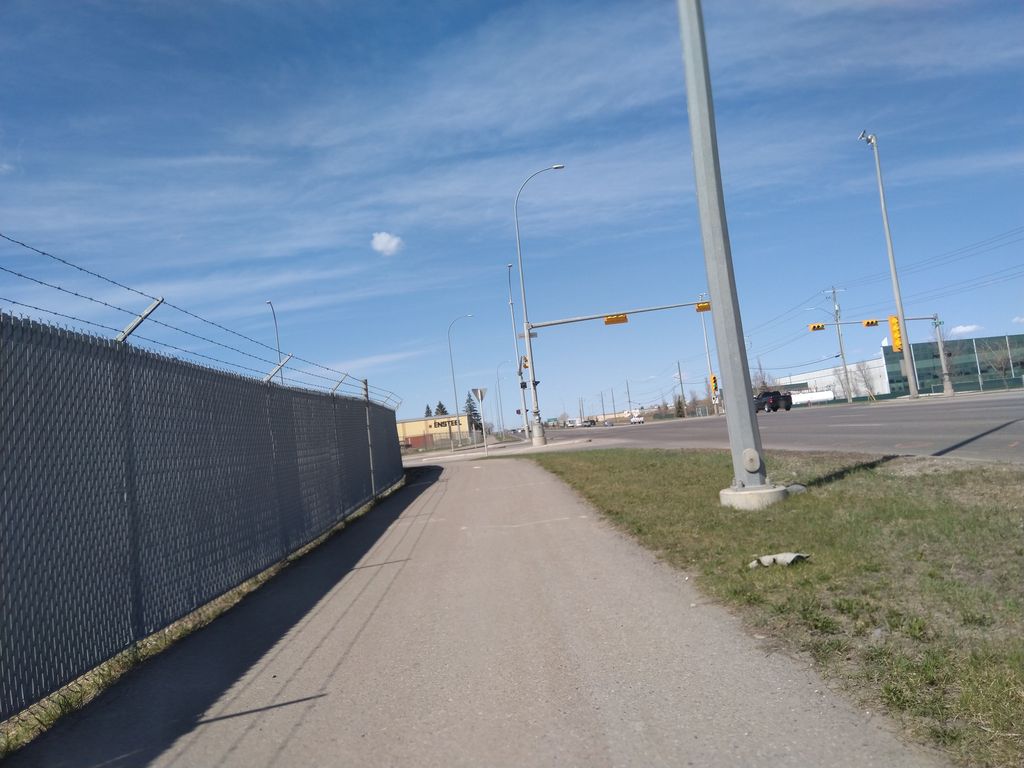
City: calgary